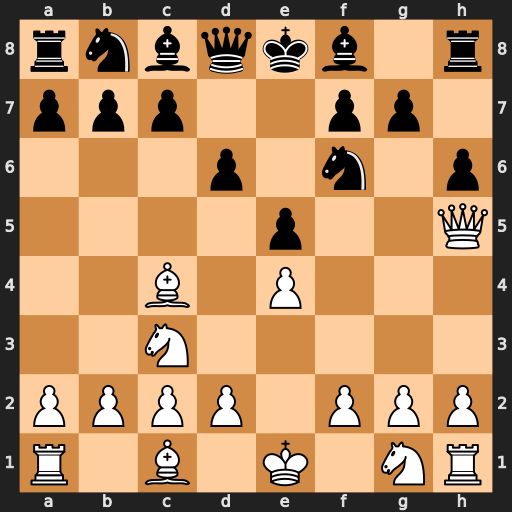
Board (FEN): rnbqkb1r/ppp2pp1/3p1n1p/4p2Q/2B1P3/2N5/PPPP1PPP/R1B1K1NR
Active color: w
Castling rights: KQkq
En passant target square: -
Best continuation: Qxf7#